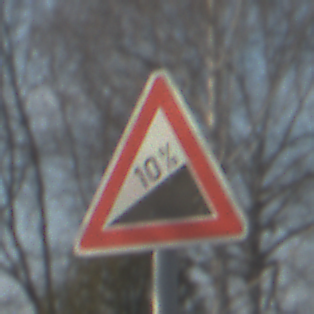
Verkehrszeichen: Steigung10
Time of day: MorningAfternoon
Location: Outdoor (Suburban)
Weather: PartlyCloudy
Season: NotSpecified
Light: Natural